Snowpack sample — Loveland Pass, Silver Plume, Colorado, USA (12/14/25, 10:50 AM MST)
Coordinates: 39.664, -105.882
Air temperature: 36 °F
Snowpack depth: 67 cm
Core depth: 20 cm
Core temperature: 46.4 °F
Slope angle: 6°, slope face: 326°
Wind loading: low
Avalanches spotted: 0
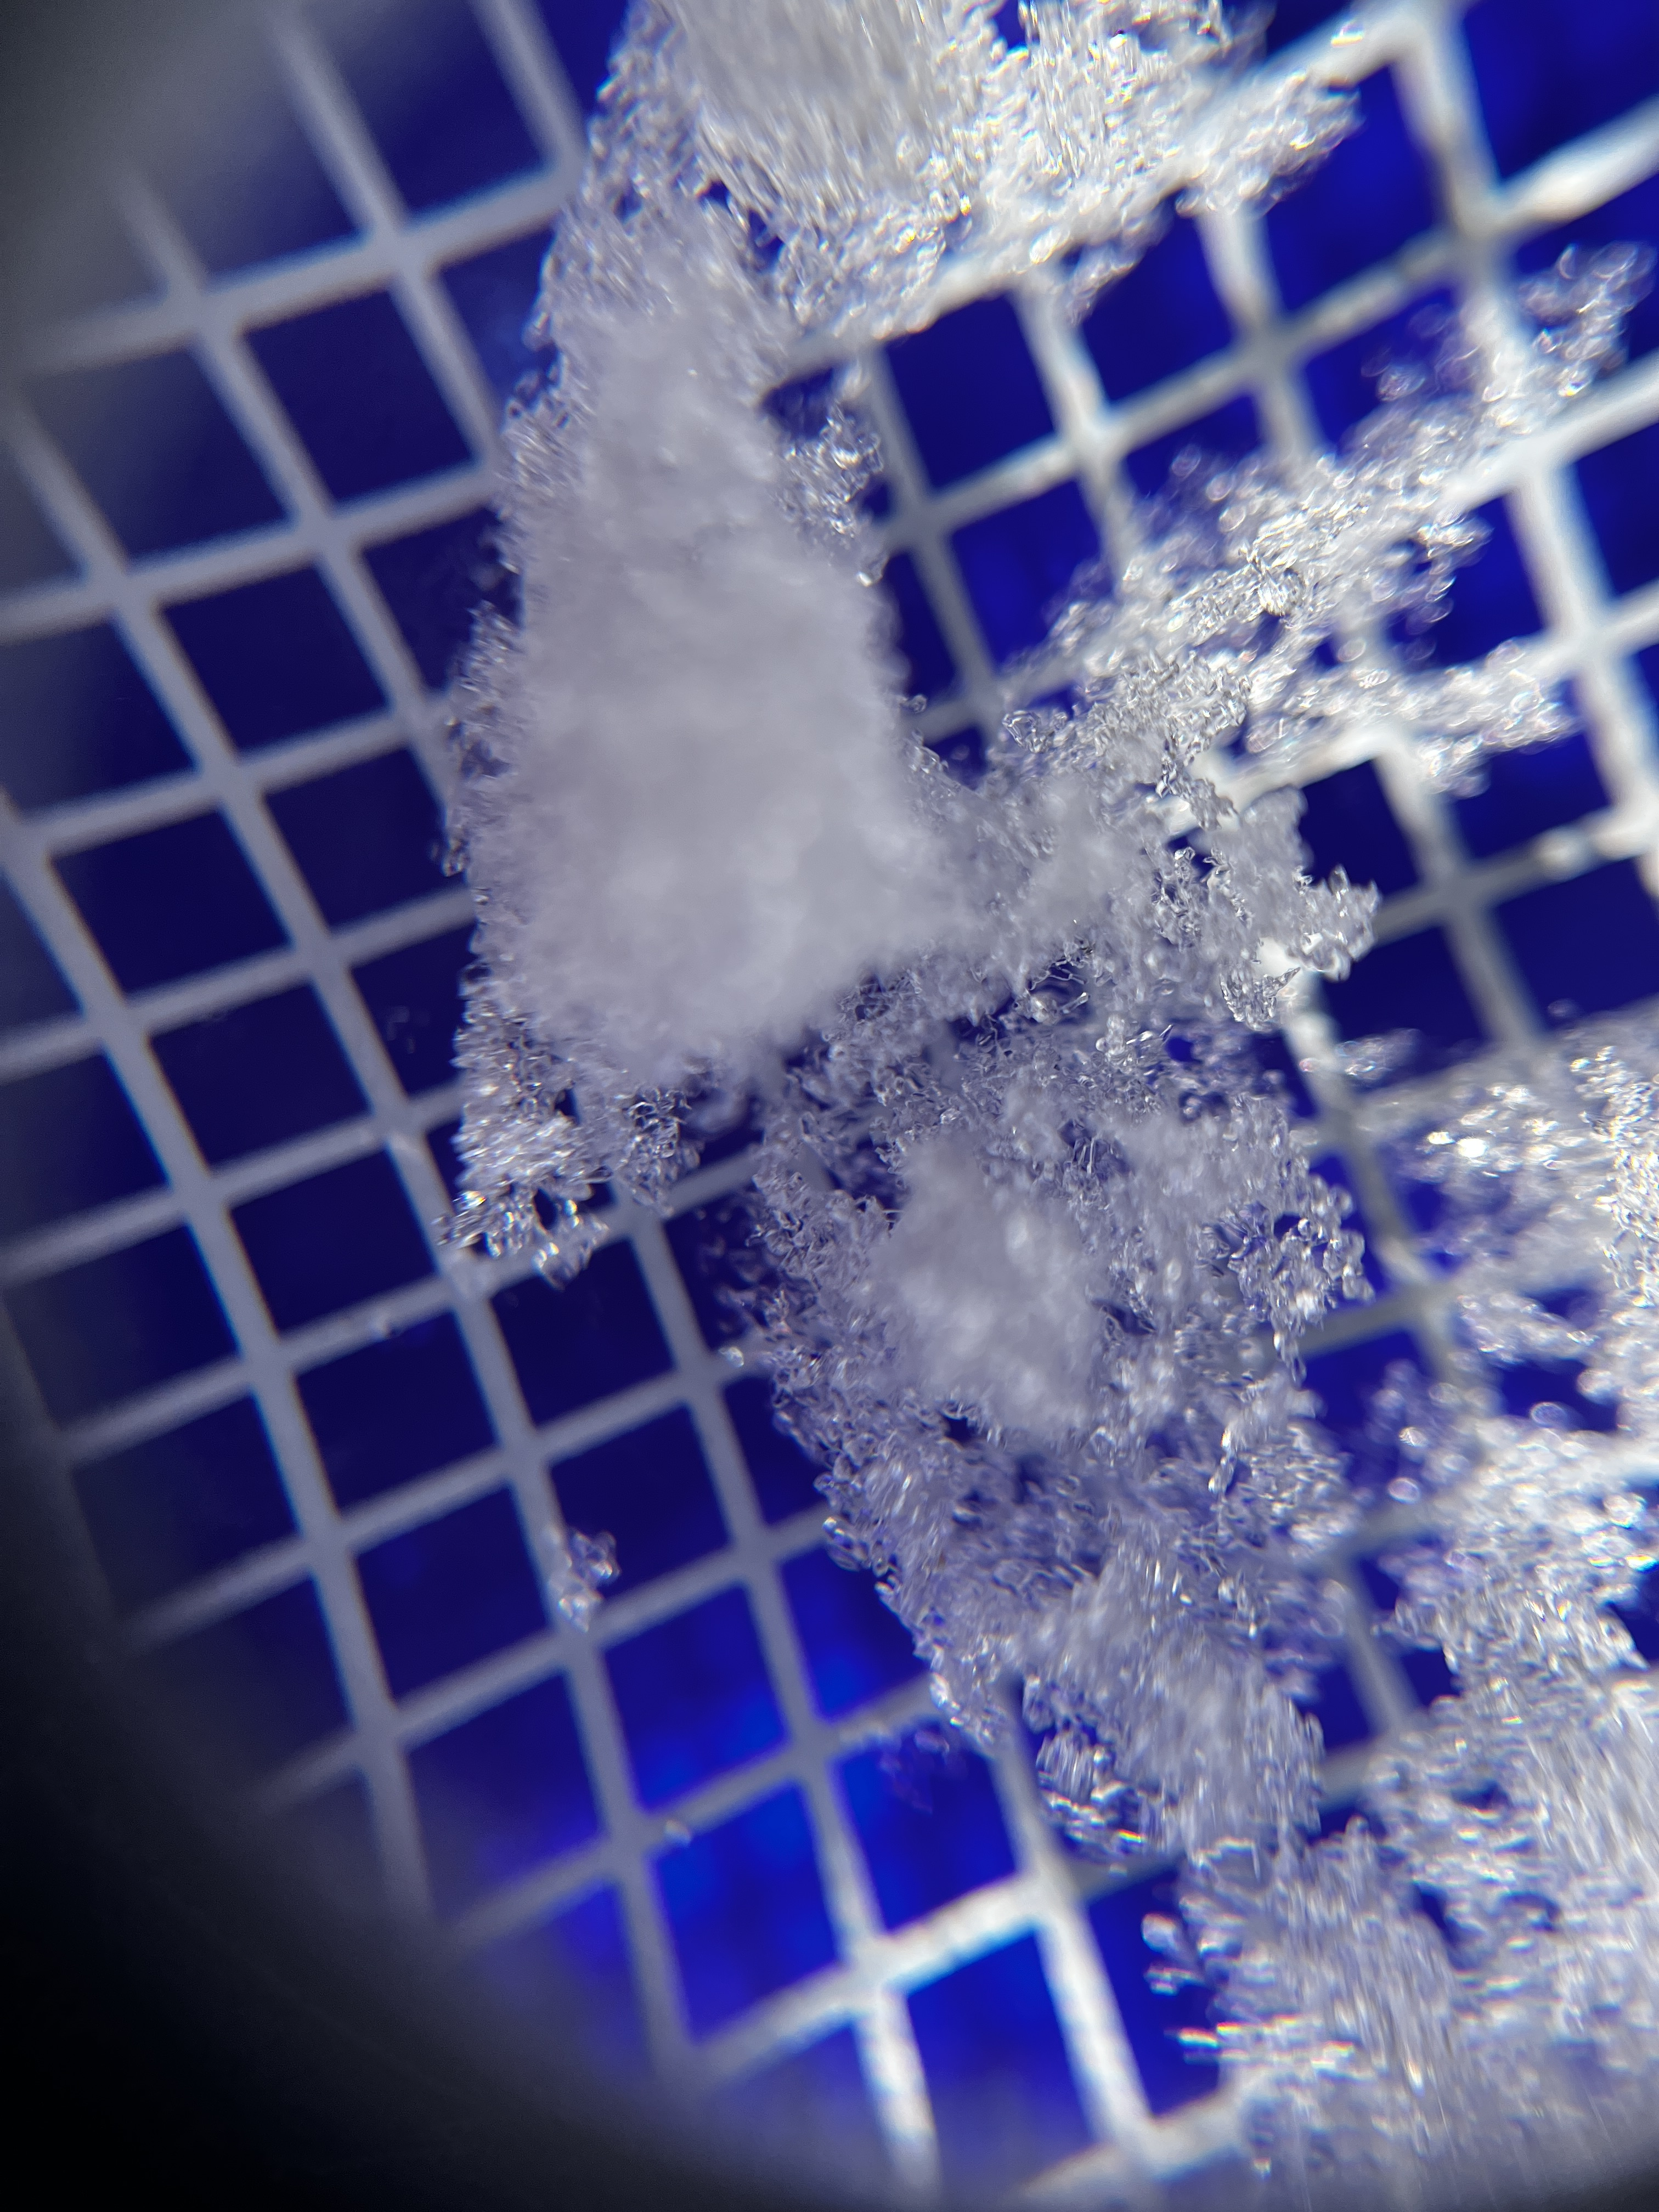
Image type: magnified_profile
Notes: No avalanches spotted, very late start to the season with minimal snowpack